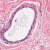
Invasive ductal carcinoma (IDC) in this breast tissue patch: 0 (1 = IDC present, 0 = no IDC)